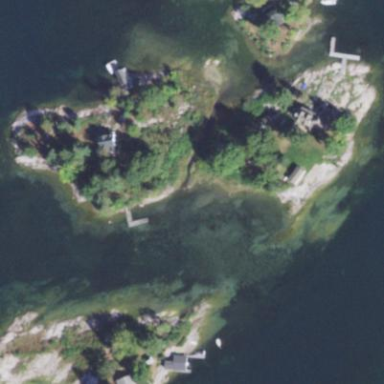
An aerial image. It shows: Islet.